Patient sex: M
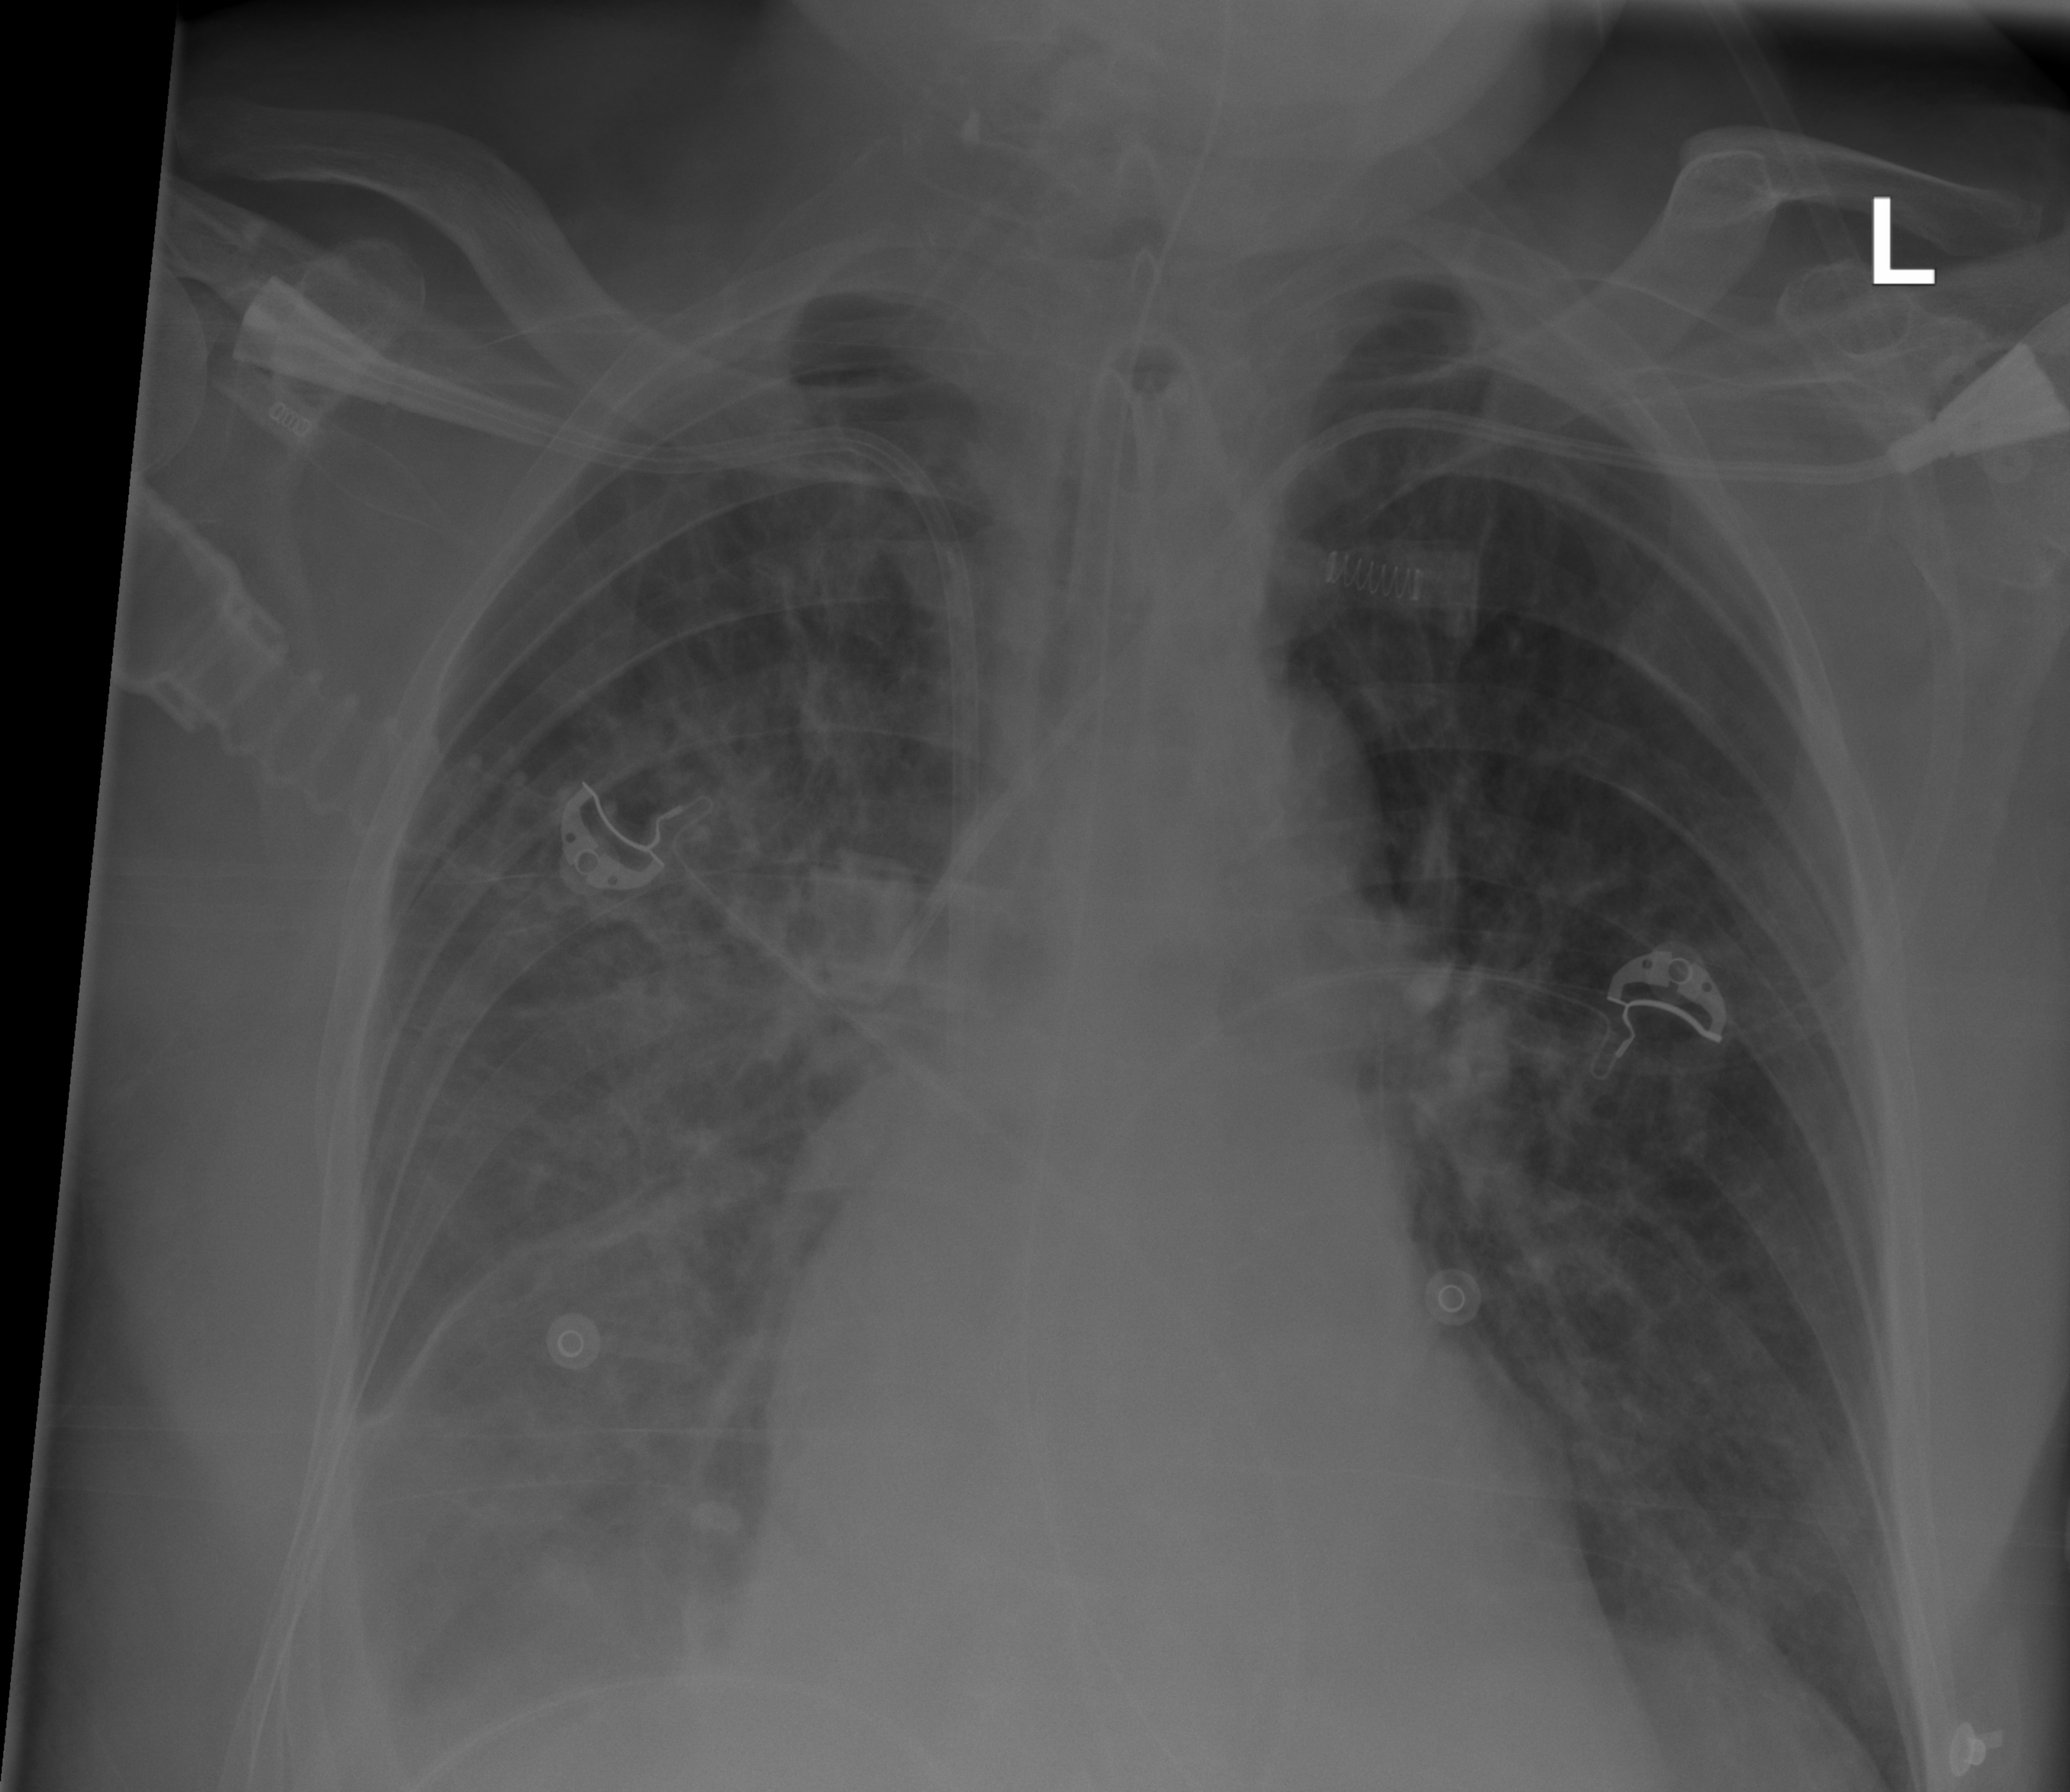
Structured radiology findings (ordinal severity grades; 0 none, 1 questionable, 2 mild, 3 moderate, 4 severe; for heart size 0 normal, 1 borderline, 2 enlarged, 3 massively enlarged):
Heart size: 0
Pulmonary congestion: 0
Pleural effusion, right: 2
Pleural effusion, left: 0
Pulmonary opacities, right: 3
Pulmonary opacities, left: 2
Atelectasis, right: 3
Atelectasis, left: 2